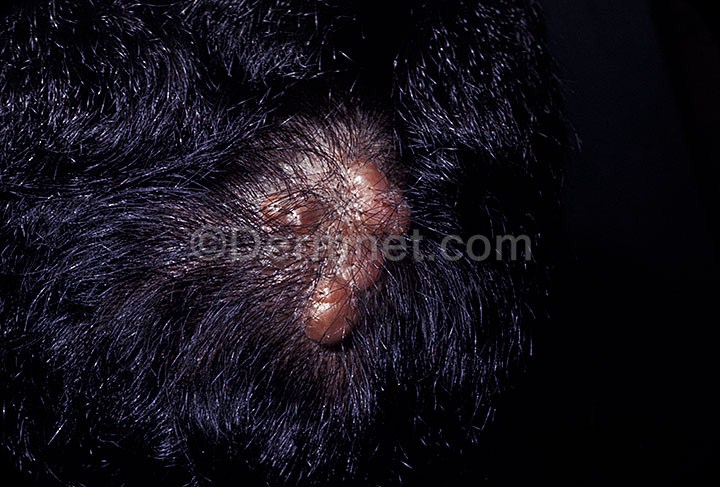
Disease: Seborrheic Keratoses and other Benign Tumors